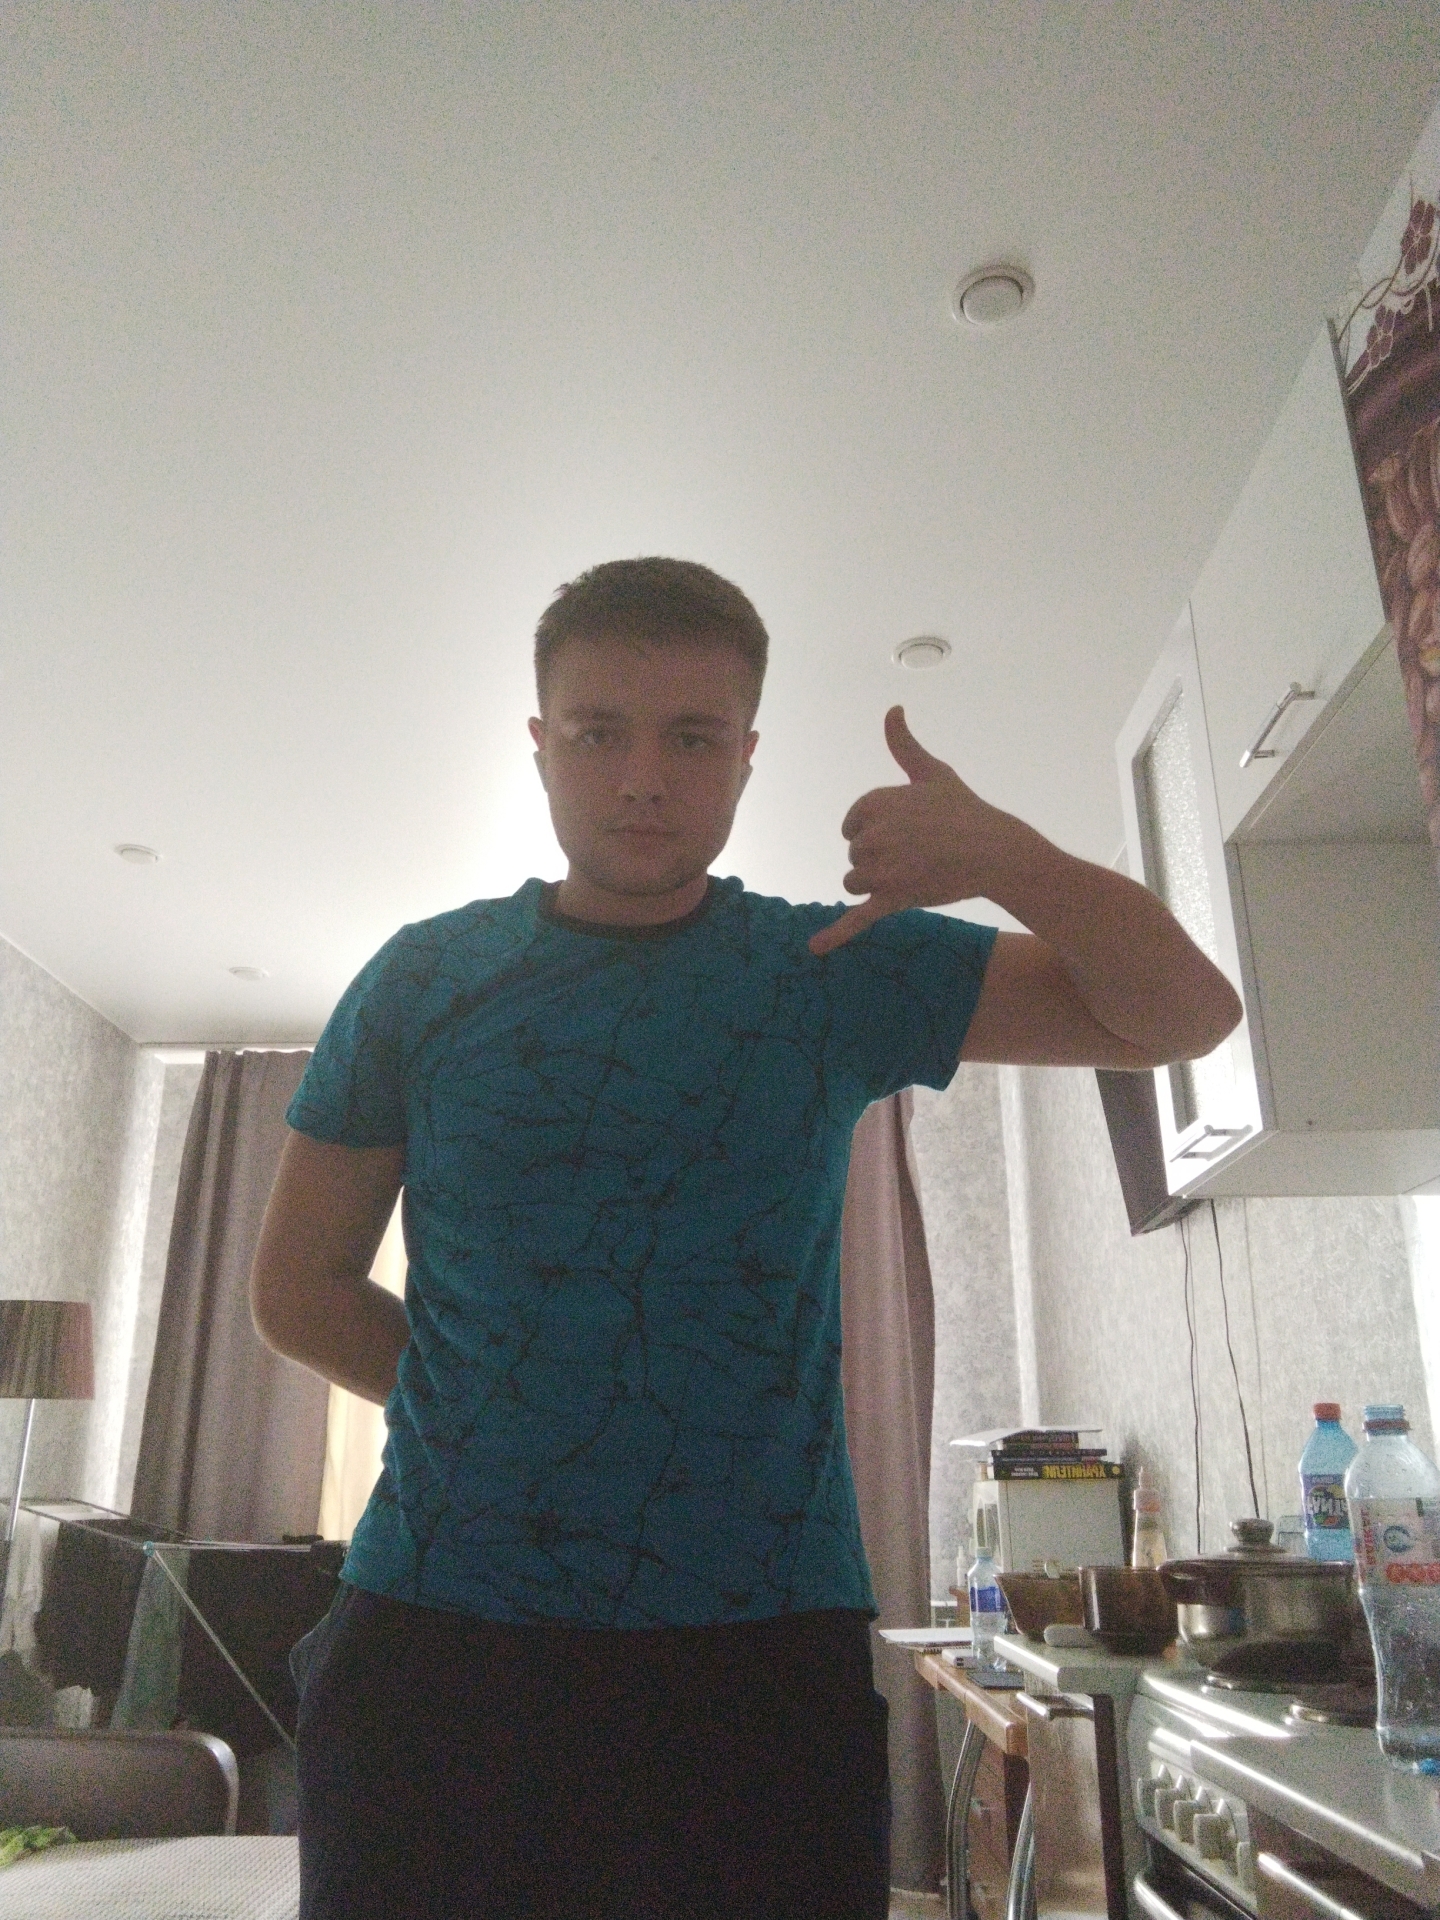
Label: noise